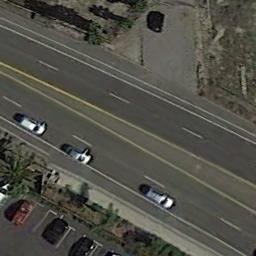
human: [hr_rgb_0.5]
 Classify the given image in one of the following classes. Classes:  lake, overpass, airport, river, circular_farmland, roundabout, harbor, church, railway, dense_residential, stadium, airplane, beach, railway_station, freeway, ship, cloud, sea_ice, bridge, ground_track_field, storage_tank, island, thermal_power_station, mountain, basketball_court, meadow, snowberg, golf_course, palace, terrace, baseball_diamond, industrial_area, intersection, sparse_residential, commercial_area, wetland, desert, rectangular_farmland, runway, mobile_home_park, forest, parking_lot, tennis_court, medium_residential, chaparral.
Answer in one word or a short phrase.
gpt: freeway